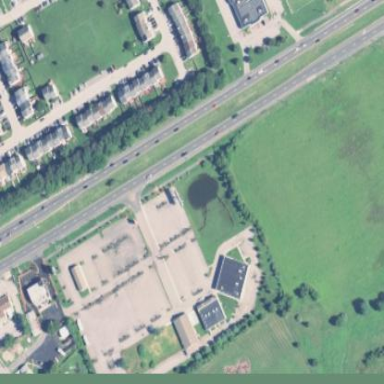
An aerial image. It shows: Traffic island covered with grass.